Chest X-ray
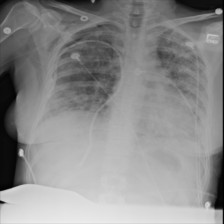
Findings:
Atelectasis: negative
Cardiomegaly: negative
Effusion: negative
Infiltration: positive
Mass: negative
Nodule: negative
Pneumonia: negative
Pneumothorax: positive
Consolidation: negative
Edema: negative
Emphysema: negative
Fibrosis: negative
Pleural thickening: negative
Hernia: negative